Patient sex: M
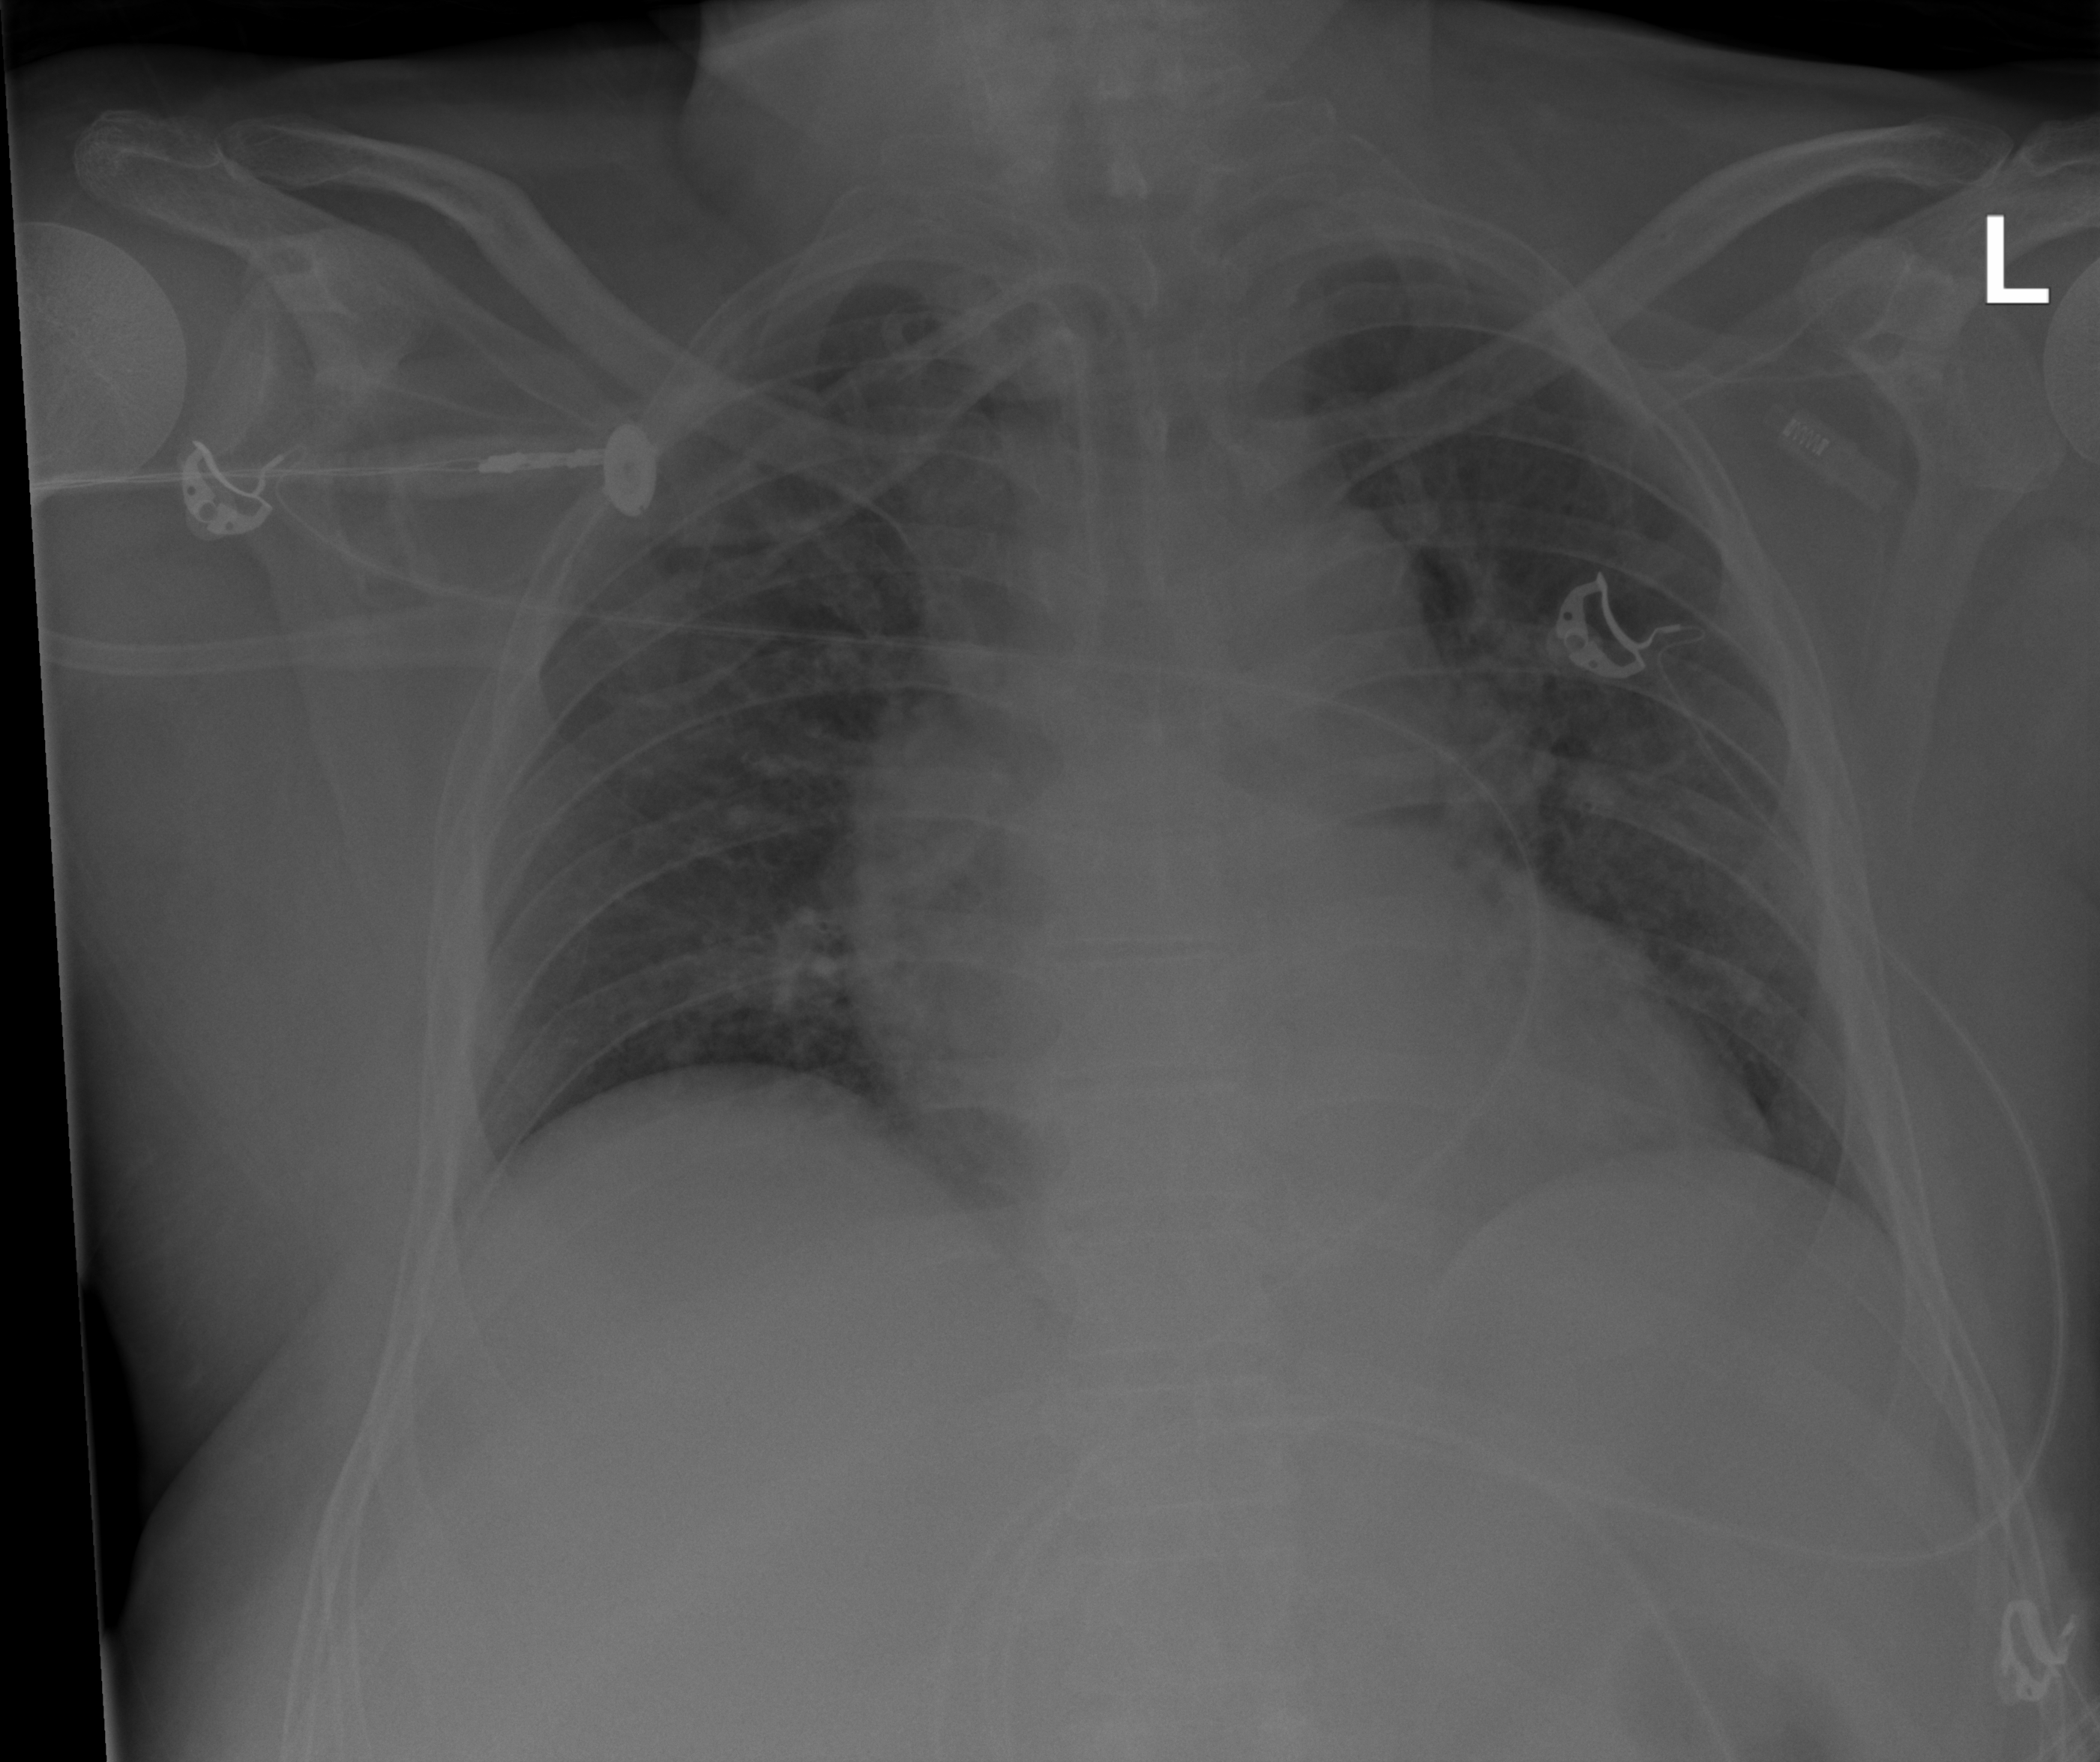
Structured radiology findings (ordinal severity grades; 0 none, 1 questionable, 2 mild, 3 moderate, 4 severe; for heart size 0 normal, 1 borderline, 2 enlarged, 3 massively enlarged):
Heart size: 2
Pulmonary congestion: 2
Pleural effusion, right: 0
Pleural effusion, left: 0
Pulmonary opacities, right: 1
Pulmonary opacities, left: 2
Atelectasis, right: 2
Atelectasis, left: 2